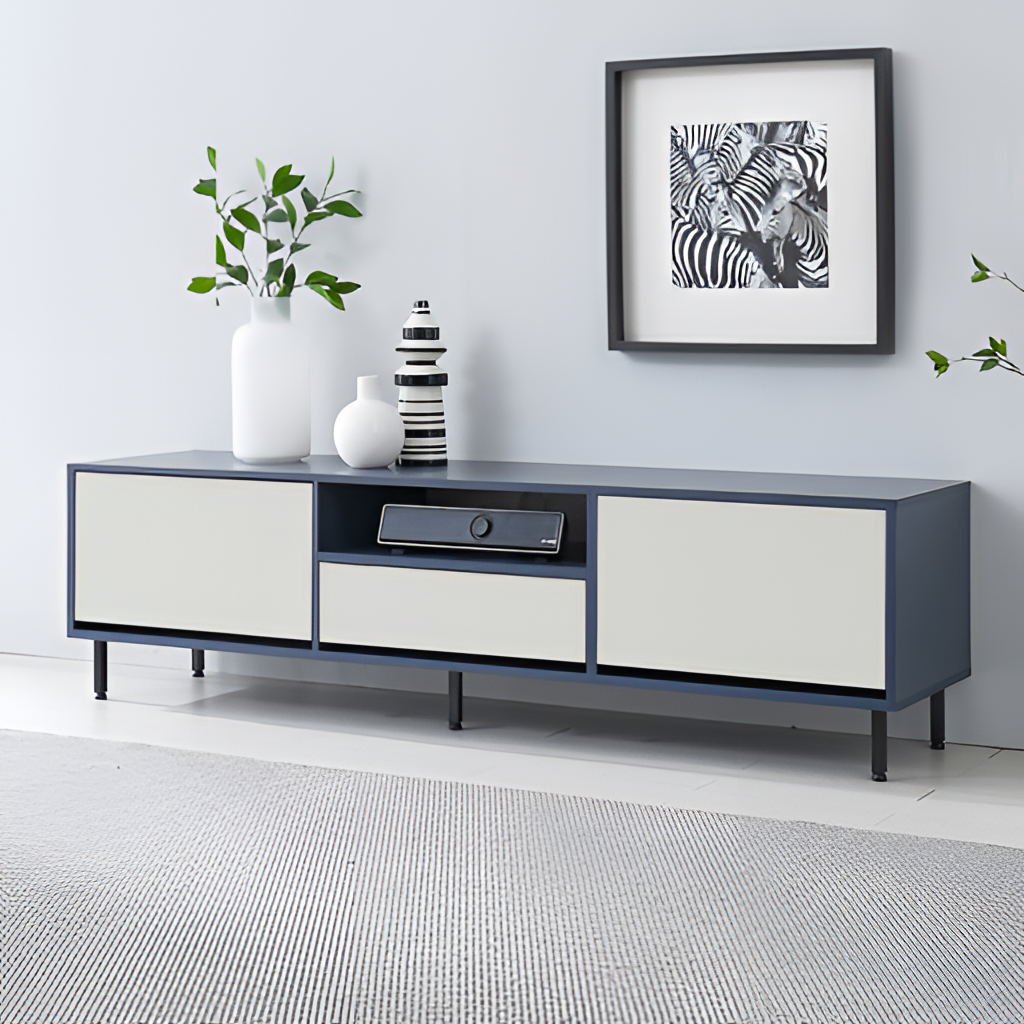
living room, wood media console, gray paint wallpaper, with solid pattern, gray tile flooring, with large square pattern, contemporary